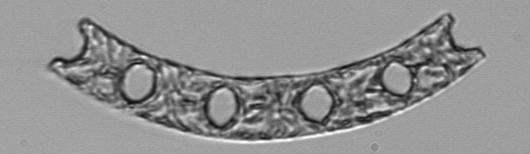
Label: Eucampia